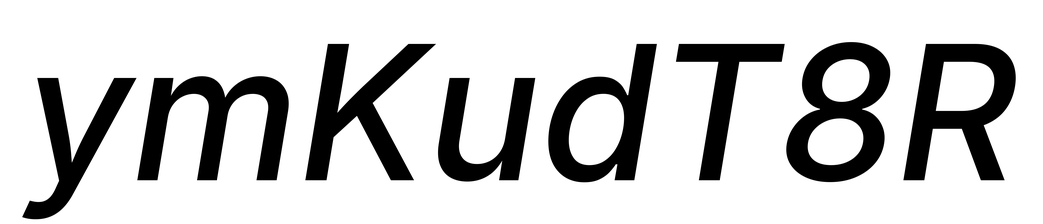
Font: Inter-Italic_Medium_Italic